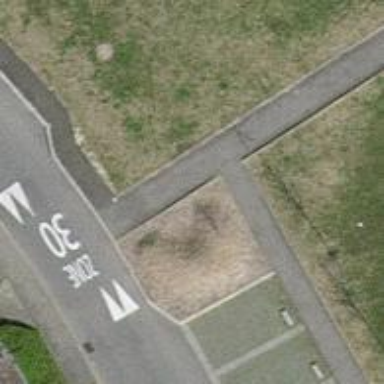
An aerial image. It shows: Asphalt footway.